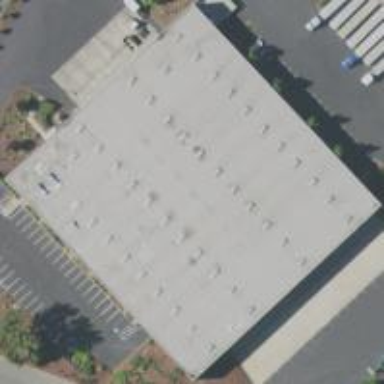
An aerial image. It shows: Commercial building.